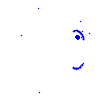
Particle: kaon